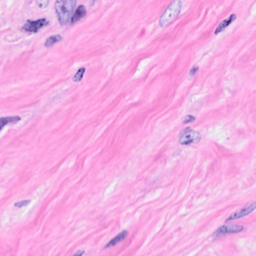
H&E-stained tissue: Breast